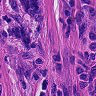
Metastatic tissue present: yes